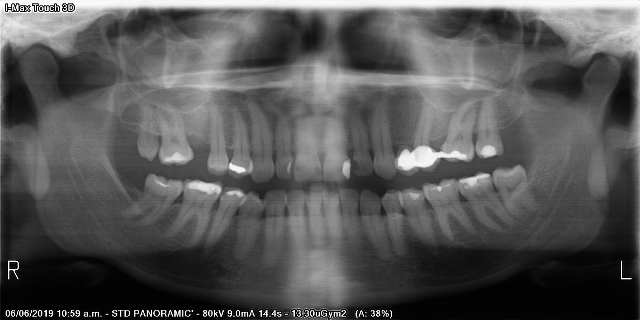
adult